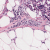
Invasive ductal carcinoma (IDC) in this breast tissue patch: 1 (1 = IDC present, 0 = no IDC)